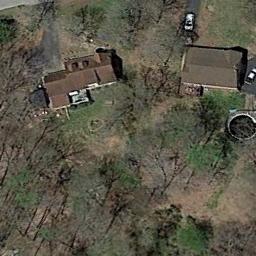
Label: sparse_residential